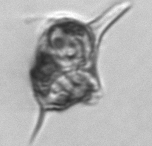
Label: Amylax